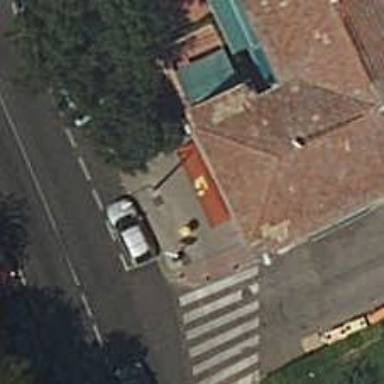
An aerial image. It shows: Bus stop with platform for public transport.